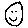
Label: smiley face